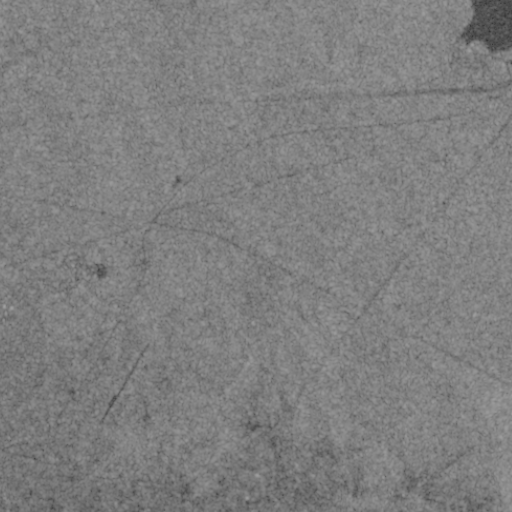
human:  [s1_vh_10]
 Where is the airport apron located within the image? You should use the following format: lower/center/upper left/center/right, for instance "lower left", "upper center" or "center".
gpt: The airport apron is located in the lower left of the image.
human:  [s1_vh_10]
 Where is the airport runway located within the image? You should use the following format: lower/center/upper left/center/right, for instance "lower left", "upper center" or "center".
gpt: The airport runway is located in the lower left of the image.
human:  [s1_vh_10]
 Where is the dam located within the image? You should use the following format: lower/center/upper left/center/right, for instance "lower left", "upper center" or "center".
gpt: The dam is located in the upper right of the image.
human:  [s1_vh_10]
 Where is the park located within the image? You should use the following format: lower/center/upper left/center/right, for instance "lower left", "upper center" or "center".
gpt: The park is located in the center left of the image.
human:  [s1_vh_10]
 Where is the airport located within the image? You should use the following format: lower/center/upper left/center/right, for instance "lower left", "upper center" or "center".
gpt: There is no airport in the image.

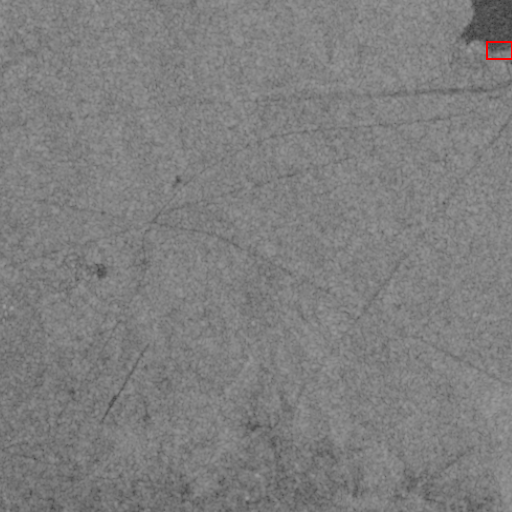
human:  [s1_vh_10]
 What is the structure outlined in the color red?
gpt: The structure outlined in red is a dam.
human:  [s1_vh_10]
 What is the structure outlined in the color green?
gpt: There is no green outline.